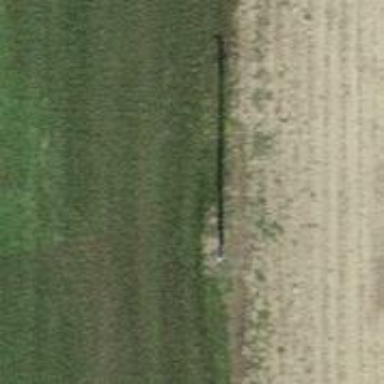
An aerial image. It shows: Power pole.